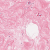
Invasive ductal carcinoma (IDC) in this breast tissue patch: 0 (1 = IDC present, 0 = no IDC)